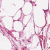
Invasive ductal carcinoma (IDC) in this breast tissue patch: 0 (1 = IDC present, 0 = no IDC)